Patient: sex M, age 78
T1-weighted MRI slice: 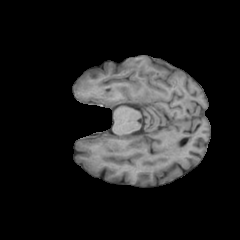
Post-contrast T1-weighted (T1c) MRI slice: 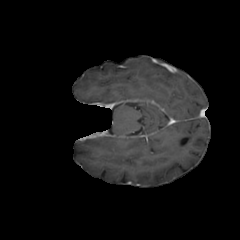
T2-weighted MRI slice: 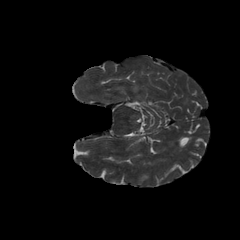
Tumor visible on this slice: no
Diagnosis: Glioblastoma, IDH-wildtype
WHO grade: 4